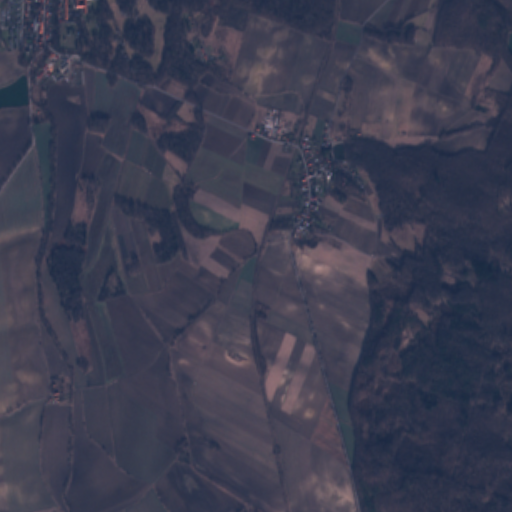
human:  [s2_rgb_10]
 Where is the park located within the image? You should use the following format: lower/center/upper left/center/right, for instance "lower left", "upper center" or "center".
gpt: The park is located in the upper left of the image.
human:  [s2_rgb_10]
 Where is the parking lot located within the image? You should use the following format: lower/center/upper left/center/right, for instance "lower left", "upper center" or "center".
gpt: The parking lot is located in the upper left of the image.
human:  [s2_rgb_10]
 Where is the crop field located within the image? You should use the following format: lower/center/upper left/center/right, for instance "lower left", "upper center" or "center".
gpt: There is no crop field in the image.